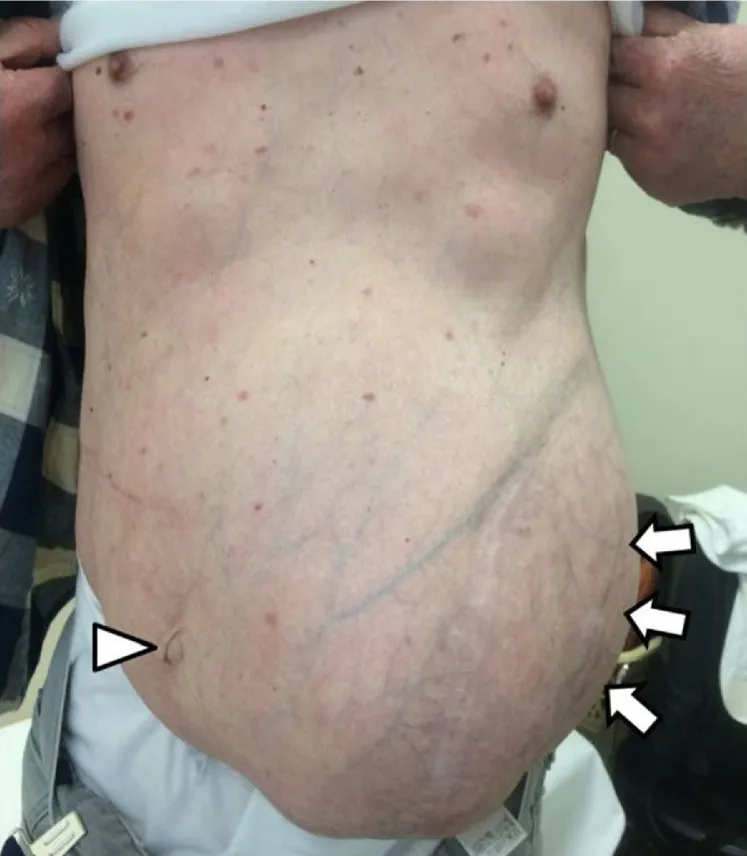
Physical examination: The umbilicus (arrowhead) was positioned toward the right side because of a mass. A reducible mass (arrow) at the left upper quadrant corresponding to about 30 cm.
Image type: medical_photograph (skin_photograph)